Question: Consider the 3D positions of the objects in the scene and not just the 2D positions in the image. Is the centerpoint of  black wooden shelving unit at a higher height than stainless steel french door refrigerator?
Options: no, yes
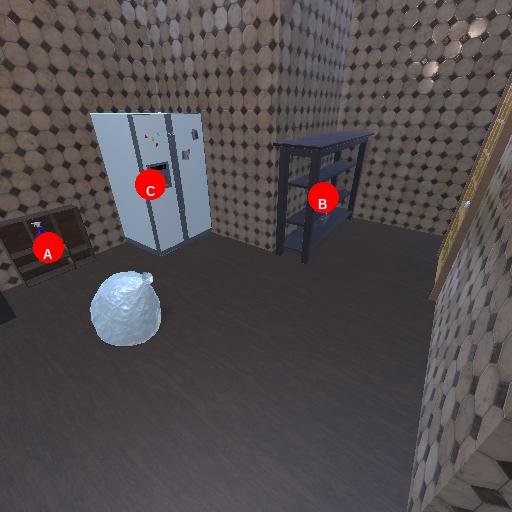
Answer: no